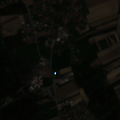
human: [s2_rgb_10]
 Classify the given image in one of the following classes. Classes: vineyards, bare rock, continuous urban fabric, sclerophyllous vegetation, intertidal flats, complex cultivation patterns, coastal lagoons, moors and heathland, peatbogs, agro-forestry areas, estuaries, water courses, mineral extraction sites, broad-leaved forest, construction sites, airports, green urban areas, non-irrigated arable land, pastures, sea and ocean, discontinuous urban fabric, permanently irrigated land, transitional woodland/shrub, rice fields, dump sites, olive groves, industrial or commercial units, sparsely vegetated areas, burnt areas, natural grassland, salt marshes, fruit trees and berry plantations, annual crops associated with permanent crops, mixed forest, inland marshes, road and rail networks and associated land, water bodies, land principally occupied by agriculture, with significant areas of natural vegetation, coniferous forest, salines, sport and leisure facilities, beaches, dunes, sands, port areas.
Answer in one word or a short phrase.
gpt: discontinuous urban fabric, non-irrigated arable land, complex cultivation patterns, coniferous forest, transitional woodland/shrub